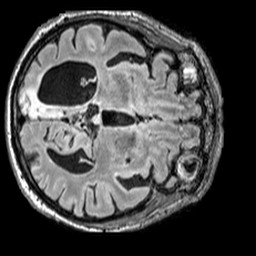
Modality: FLAIR
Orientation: axial
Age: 75
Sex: male
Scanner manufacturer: siemens
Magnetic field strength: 3 T
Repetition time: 5 s
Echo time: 0.387 s